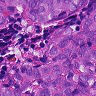
Metastatic tissue present: yes